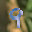
Label: 9